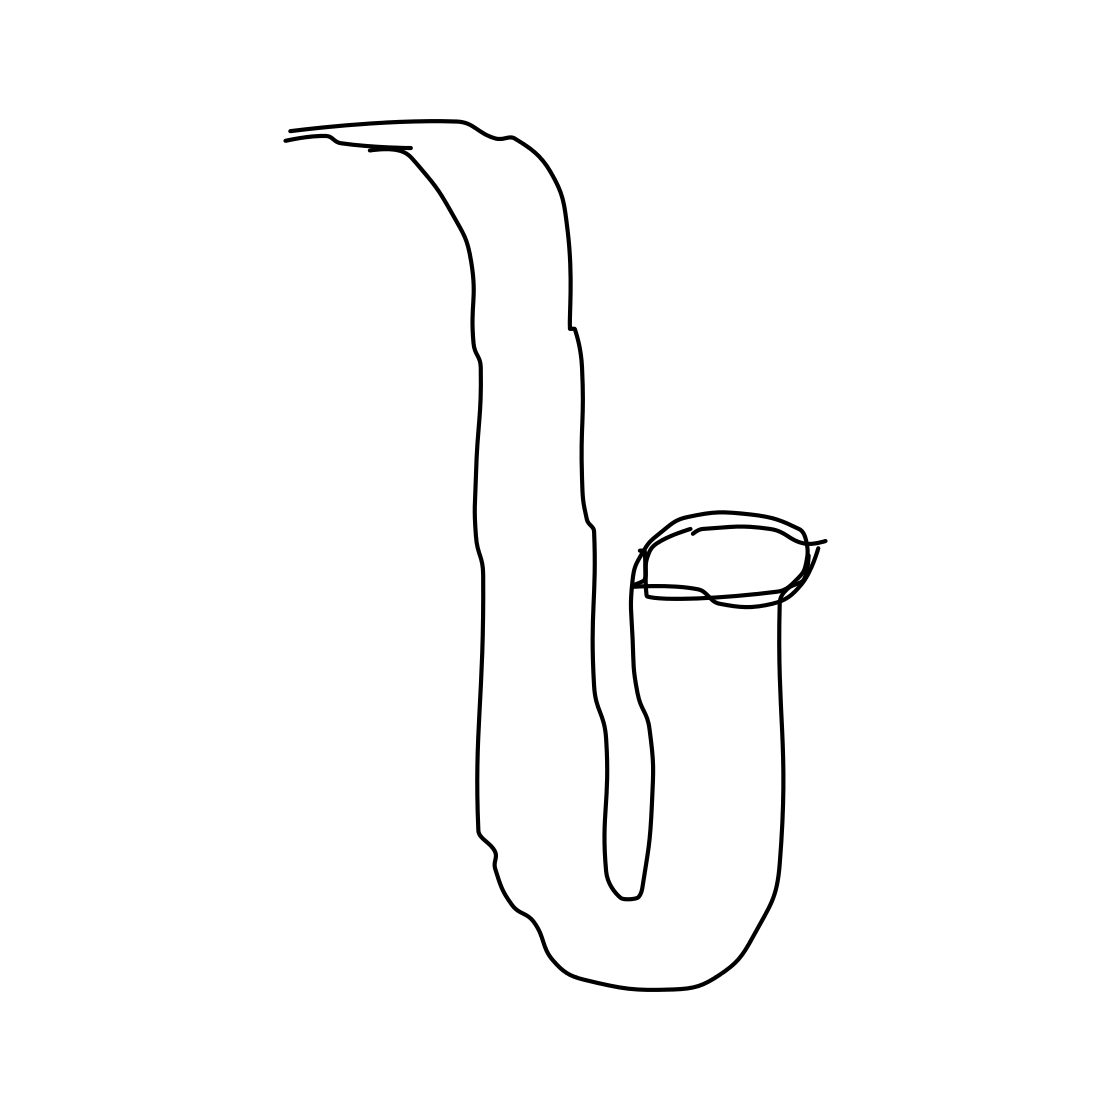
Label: saxophone